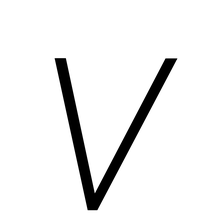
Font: Roboto-Italic_ExtraLight_Italic